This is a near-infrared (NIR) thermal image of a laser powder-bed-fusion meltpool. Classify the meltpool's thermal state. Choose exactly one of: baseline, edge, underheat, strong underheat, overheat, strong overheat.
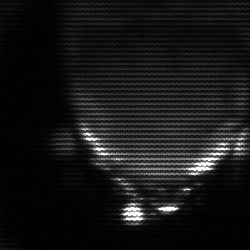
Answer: edge